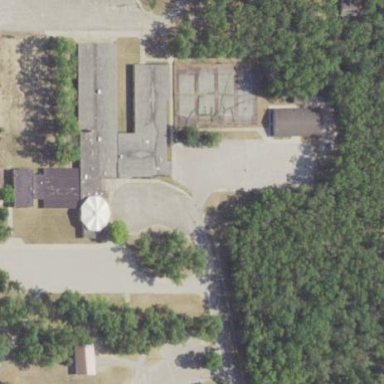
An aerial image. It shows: School building.